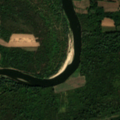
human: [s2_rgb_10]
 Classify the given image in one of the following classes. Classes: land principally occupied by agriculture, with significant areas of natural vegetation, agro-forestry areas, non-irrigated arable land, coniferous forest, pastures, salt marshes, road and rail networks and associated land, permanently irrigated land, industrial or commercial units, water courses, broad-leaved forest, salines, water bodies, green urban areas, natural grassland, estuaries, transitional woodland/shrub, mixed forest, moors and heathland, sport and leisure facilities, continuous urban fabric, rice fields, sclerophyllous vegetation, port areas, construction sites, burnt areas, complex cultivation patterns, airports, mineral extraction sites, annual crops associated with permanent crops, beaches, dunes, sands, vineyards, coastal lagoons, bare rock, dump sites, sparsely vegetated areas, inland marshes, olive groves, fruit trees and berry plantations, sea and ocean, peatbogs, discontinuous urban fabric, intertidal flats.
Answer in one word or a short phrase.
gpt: complex cultivation patterns, broad-leaved forest, transitional woodland/shrub, water courses